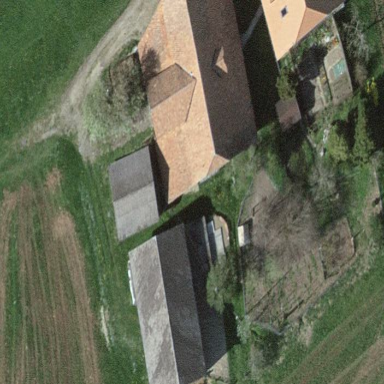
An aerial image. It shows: Barn.